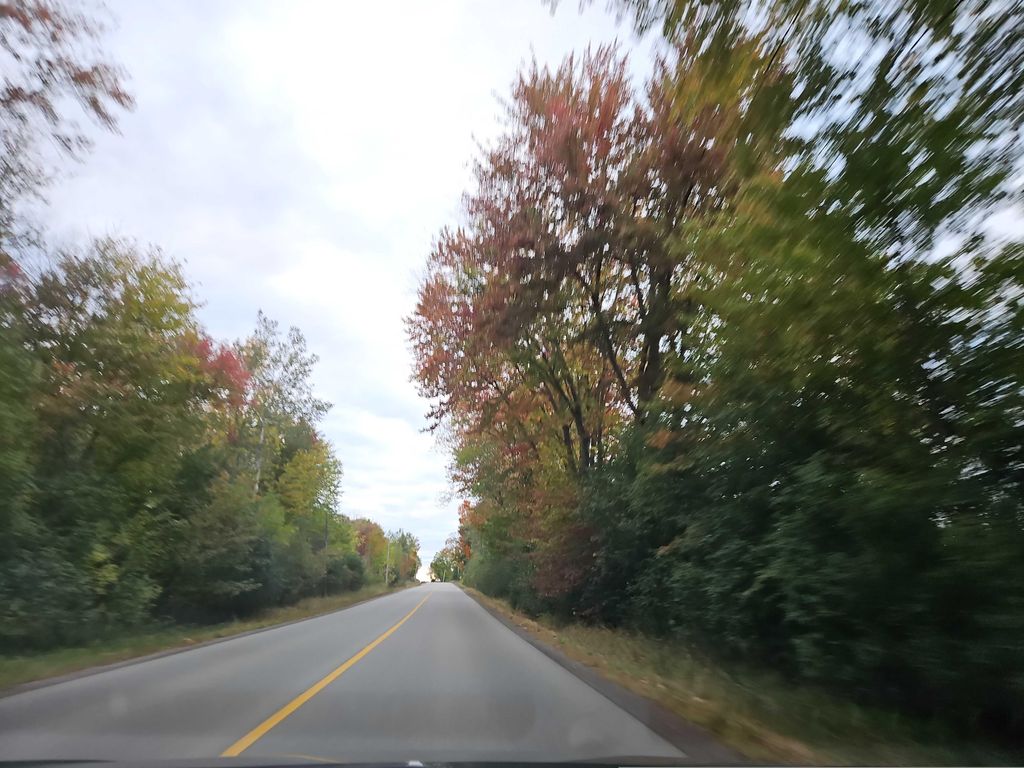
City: kitchener-waterloo